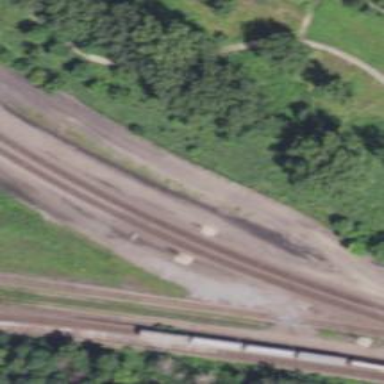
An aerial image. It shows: Railway signal.